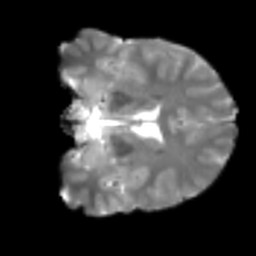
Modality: T2w
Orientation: coronal
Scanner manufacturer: siemens
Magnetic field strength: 3 T
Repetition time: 4 s
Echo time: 0.0594 s